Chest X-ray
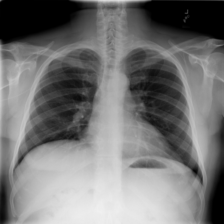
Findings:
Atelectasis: negative
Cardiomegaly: negative
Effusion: negative
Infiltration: negative
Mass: negative
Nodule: negative
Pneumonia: negative
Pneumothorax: negative
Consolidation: negative
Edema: negative
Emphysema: negative
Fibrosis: negative
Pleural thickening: negative
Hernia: negative